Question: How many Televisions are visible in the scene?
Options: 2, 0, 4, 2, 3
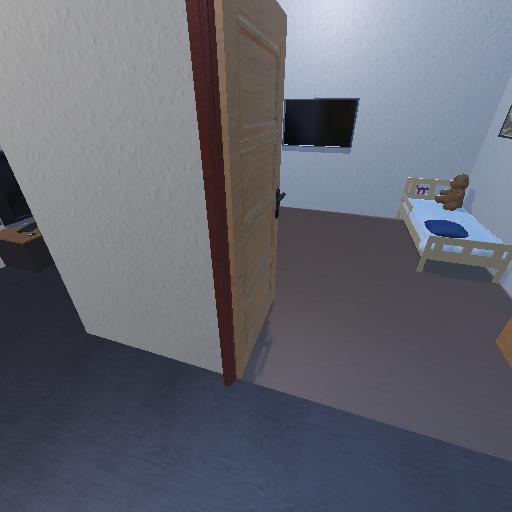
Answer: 2